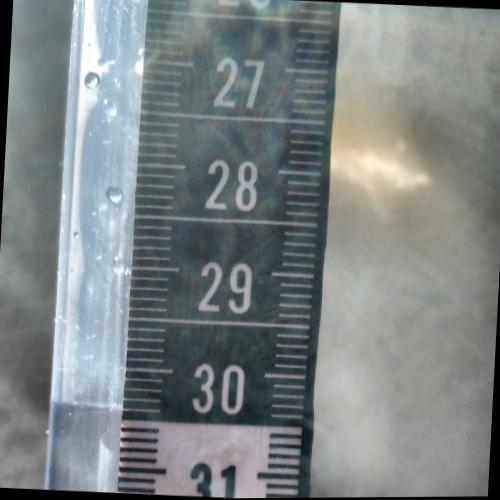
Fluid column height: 30.4 cm